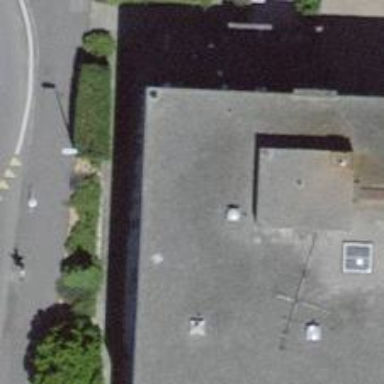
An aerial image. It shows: Restaurant.